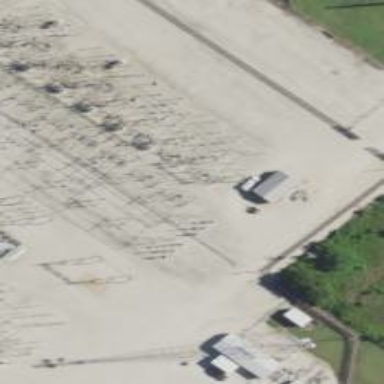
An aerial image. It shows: Switch used for power control.